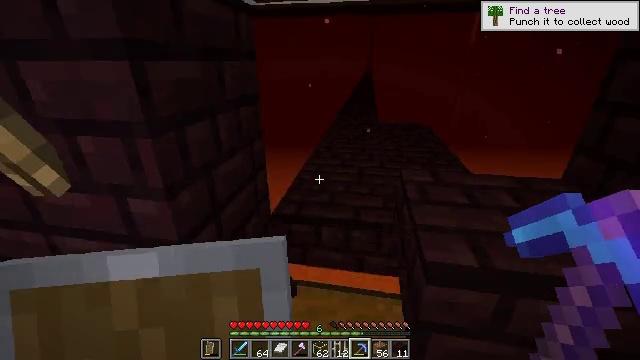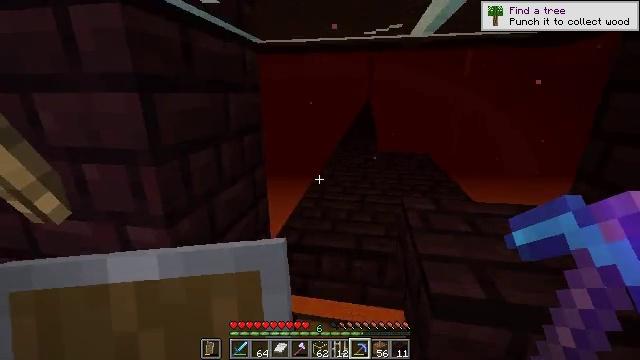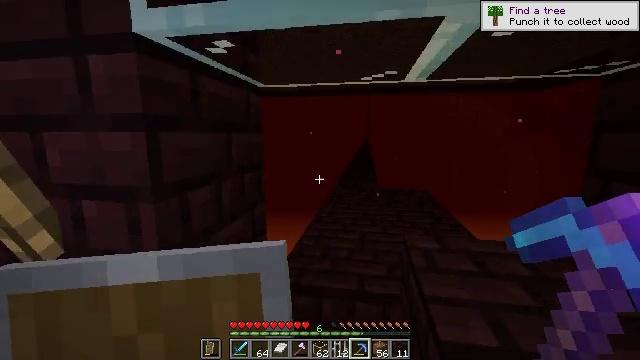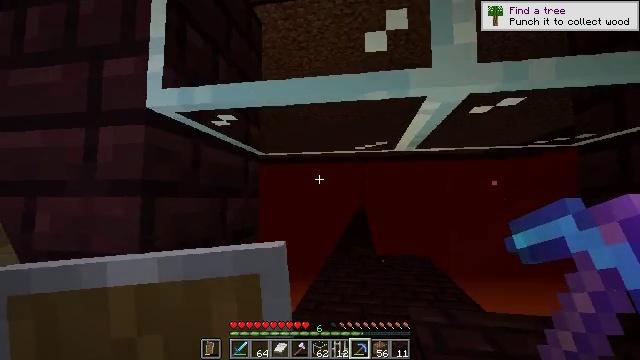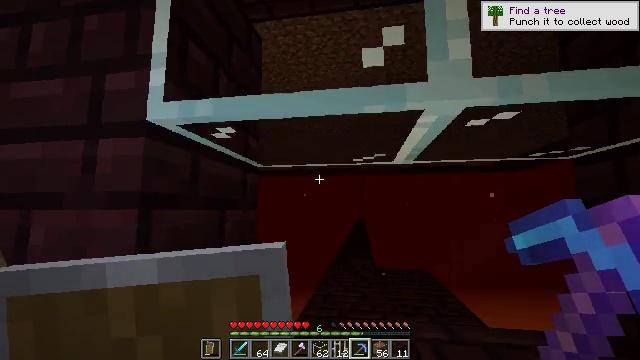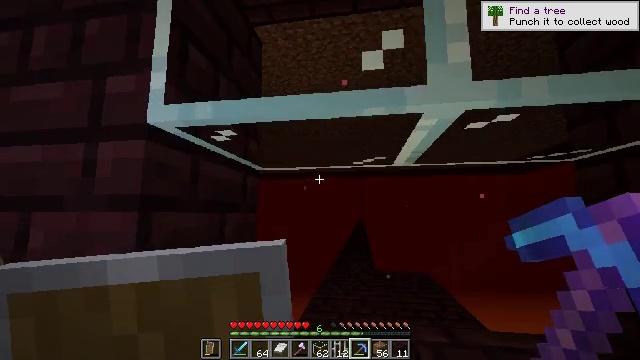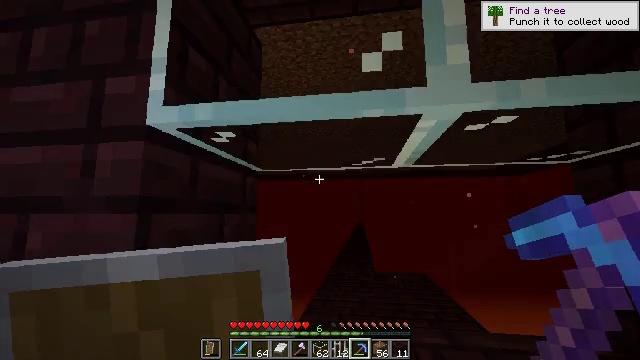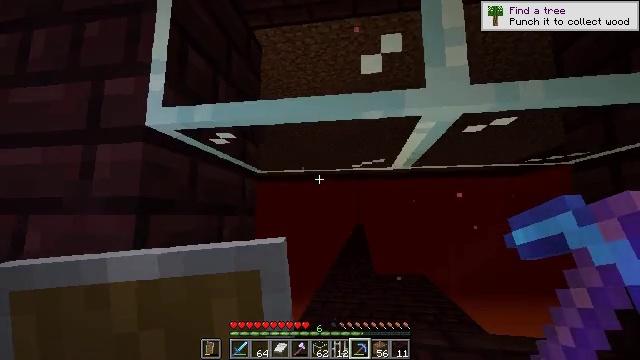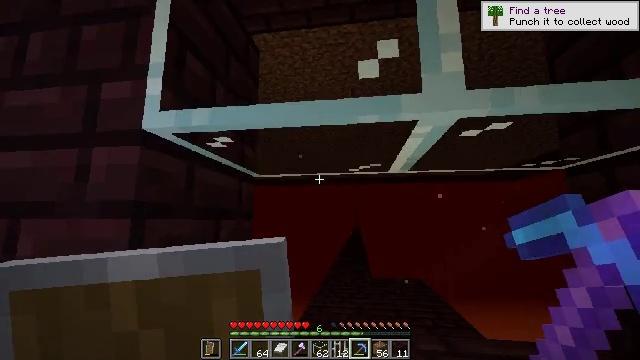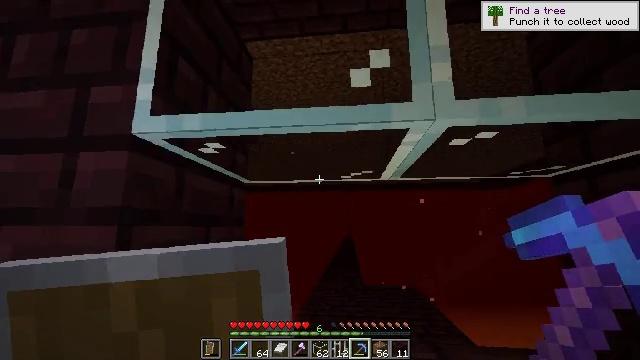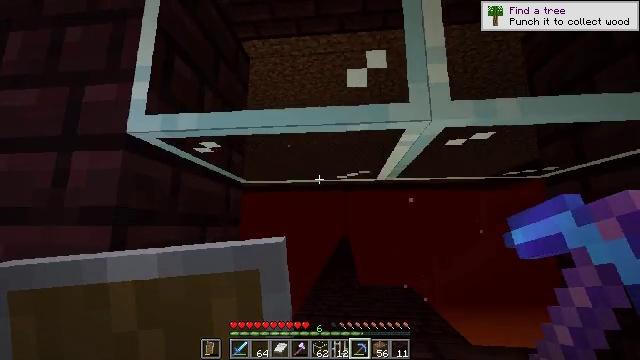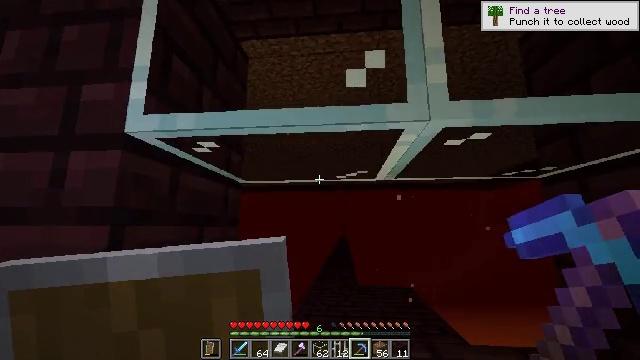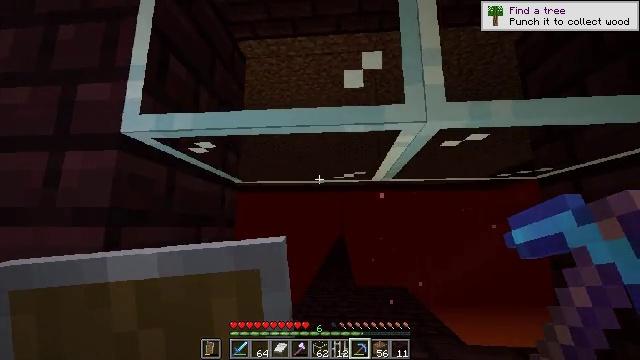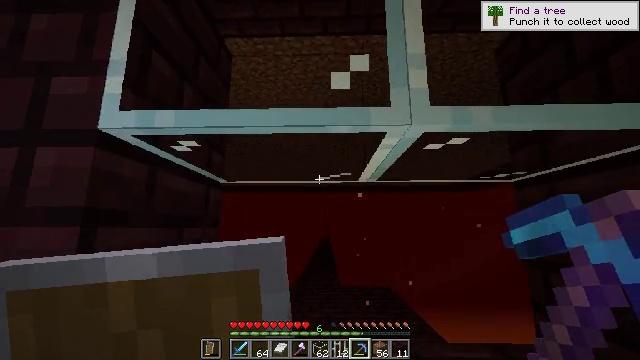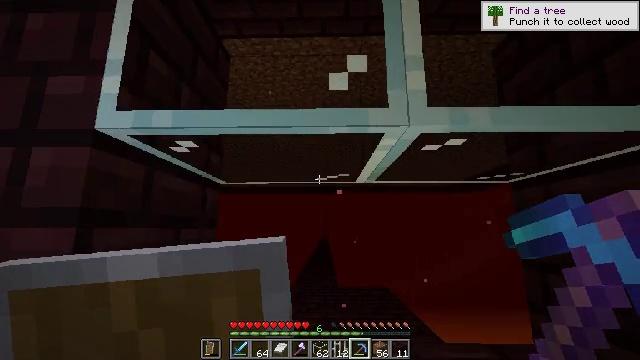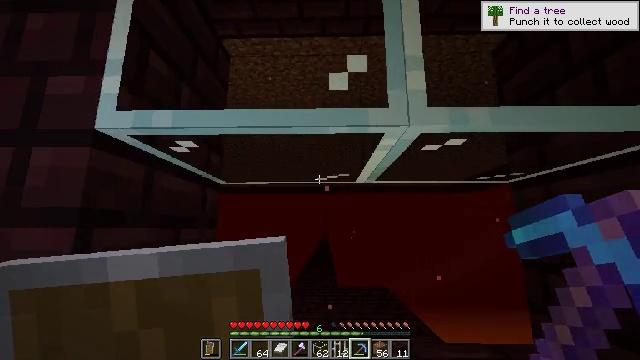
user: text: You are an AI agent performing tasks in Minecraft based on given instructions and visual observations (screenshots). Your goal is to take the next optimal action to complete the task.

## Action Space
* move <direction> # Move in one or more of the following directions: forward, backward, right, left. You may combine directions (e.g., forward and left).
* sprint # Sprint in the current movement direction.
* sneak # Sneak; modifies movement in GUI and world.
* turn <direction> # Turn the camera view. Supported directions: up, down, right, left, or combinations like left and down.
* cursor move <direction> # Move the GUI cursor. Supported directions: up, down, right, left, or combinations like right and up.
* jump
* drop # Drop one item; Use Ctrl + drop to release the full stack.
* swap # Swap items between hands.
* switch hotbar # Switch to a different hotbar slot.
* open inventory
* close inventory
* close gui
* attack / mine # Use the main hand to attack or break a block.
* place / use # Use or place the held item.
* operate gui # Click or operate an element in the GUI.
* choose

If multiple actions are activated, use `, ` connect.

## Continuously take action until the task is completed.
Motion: motion action
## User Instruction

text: drop nether brick slab
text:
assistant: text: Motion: turn up
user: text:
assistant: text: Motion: turn up
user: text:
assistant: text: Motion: turn up
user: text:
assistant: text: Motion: turn up
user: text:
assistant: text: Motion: no_op
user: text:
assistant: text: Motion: no_op
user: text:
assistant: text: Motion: no_op
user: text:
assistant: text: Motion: no_op
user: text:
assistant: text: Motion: turn right and up
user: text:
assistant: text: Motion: no_op
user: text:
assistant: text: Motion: no_op
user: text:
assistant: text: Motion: no_op
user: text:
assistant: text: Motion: turn right
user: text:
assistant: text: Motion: no_op
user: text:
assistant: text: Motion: no_op
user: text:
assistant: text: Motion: no_op
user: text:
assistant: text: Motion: close inventory
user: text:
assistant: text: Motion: close inventory
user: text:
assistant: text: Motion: cursor move right and down, open gui
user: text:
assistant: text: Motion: cursor move right and down
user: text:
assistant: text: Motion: cursor move right and down
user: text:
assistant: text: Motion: cursor move right
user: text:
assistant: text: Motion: cursor move right
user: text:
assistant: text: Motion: no_op
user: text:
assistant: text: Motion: cursor move left and down
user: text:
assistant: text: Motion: cursor move left
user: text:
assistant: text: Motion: cursor move left
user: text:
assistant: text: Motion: cursor move left
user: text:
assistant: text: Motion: no_op
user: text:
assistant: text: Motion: no_op